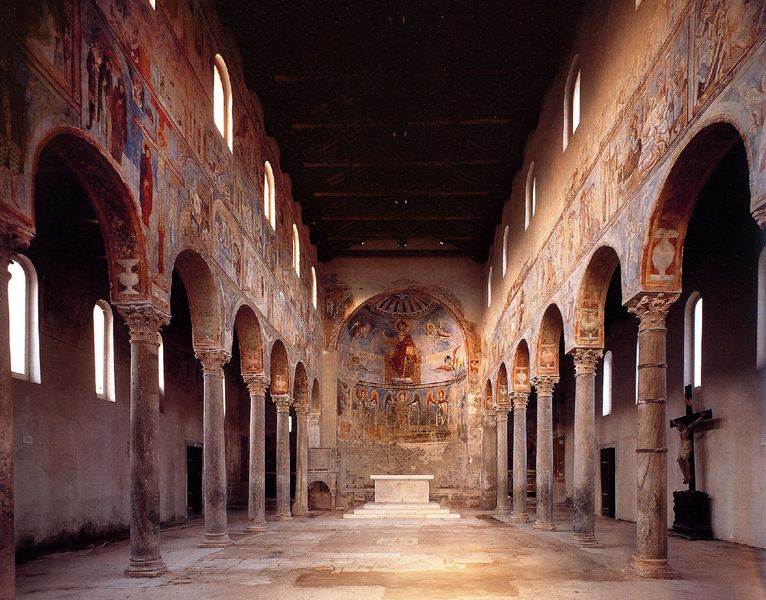
Titel: S. Angelo in Formis bei Capua
Standort: (I Kampanien) (EU - I - Kampanien)
Schlagwörter: fenster, marmor, säule, säulen, alt, architektur, innenraum, kirche, schiff, schiffe, bogen, leer, wandmalerei, stufen, kreuz, holzdecke, altar, arkaden, kapitell, kirchenschiff, mittelschiff, obergaden, seitenschiff, christus, apsis, rundbögen, romanik, konche, fresko, basilika, gebälk, romanisch, flachdecke, lichtgaden, kapitele, kruzifixus, pantokrator, chirstus, hauptschiachiff